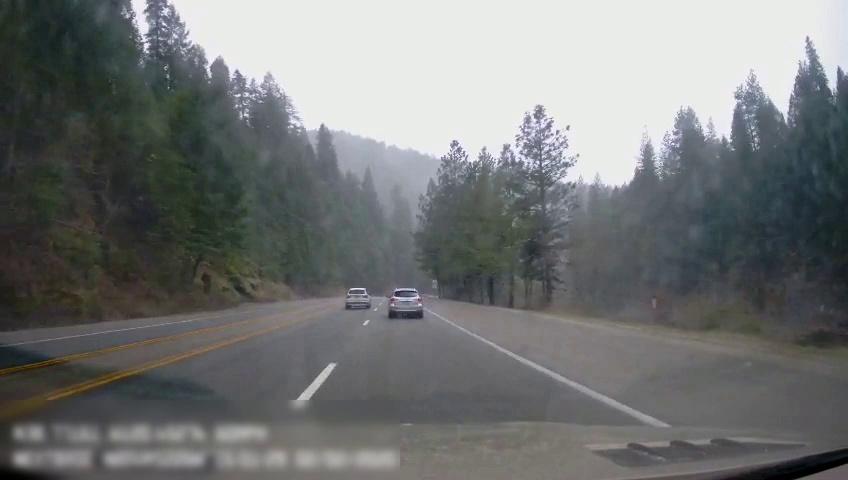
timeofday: Day
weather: Cloudy
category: Drivable Space
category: Vehicles | SUV
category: Vehicles | SUV
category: Lanes | Opposite Lane
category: Lanes | Current Lane
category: Lanes | Current Lane
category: Lanes | Opposite Lane
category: Lanes | Alternate Lane
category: Lanes | Alternate Lane
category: Lanes | Alternate Lane